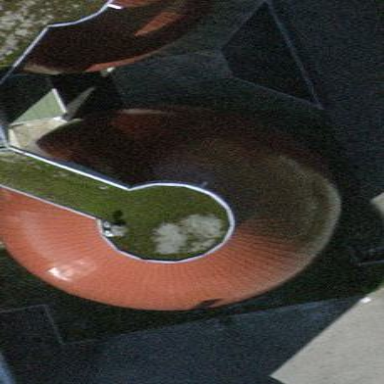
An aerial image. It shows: Gasometer building.